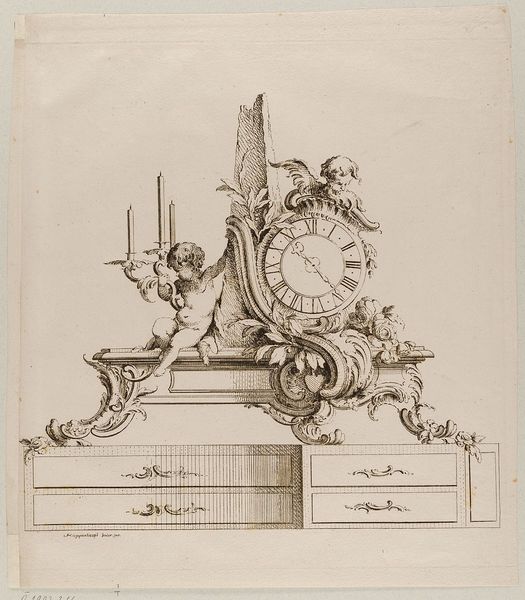
Titel: Standuhr auf breitem Sockel, Blatt aus einer Folge
Künstler: Johann Michael Hoppenhaupt
Standort: Hamburg
Institution: Museum für Kunst und Gewerbe Hamburg
Schlagwörter: säule, zeichnung, barock, sockel, rokoko, engel, papier, grafik, graphik, kerze, uhr, fotografie, photographie, druckgraphik, druckgrafik, radierung, stich, entwurf, lorbeer, kerzenständer, standuhr, obelisk, putten, zeiger, zifferblatt, amoretten, riss, rocaille, zeitmessung, style, reproduktionen, druckerzeugnisse, muschelwerk, ornamentstich, vorlageblätter